Aerial crown-view tile of a tropical tree (Barro Colorado Island, Panama), acquired 20240716:
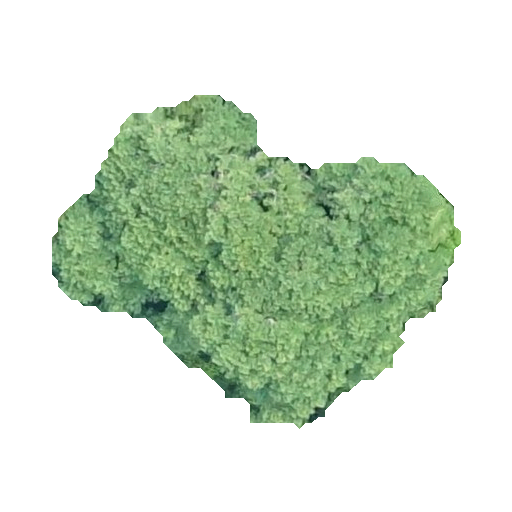
Species: Jacaranda copaia
GBIF accepted scientific name: Jacaranda copaia
Crown area: 129.322 m²